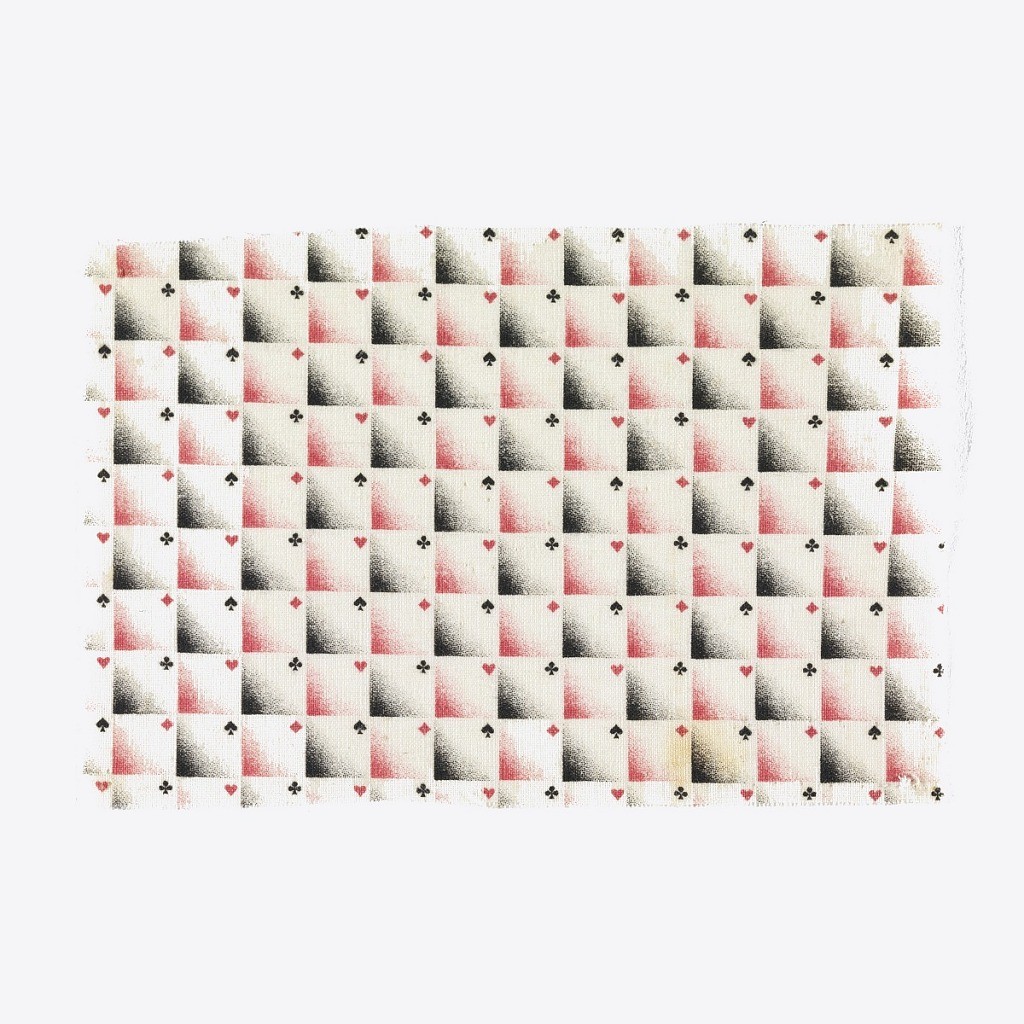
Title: Sample
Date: late 19th century
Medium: cotton Technique: printed on plain weave
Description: Woven cotton textile printed in black and red on white ground showing a checkerboard pattern; in each square an ombre of red or black fills the lower left corner, and the upper right corner contains a card suit (spades, clubs, diamonds, hearts).